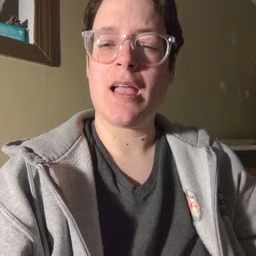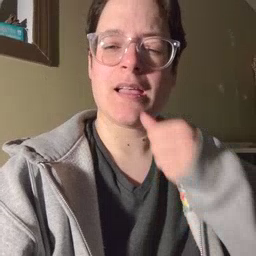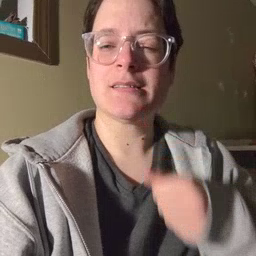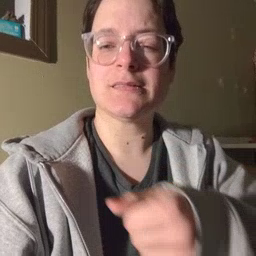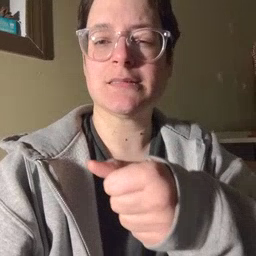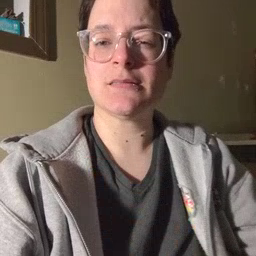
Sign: hide